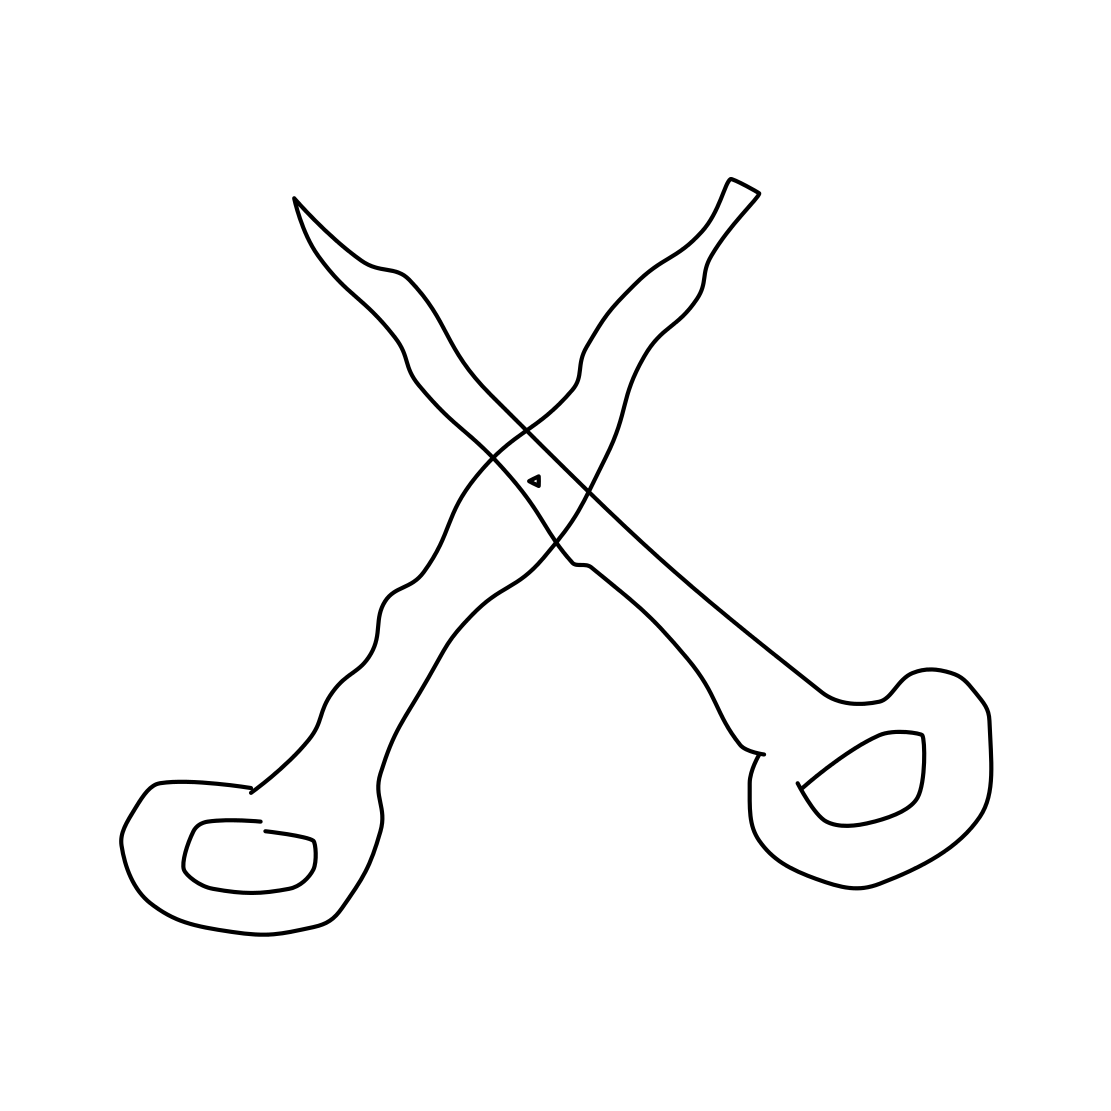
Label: scissors